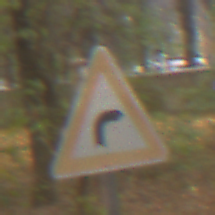
Verkehrszeichen: KurveRechts
Umgebung: Outdoor, Nature
Tageszeit: Midday
Wetter: Overcast
Licht: Natural
Jahreszeit: NotSpecified
Kontrast: LowContrast